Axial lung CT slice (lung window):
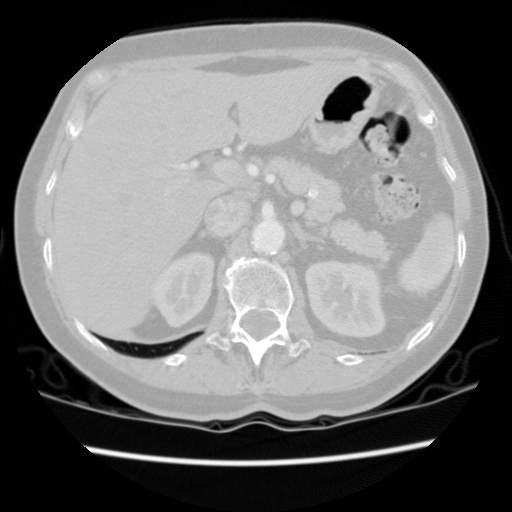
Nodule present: no